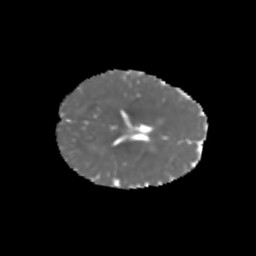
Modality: MD
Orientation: axial
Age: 6
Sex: male
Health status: healthy